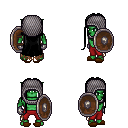
a pixel art fantasy rpg character, male body template, orc, green skin, brown tattered cape, red pants, black extra-long hairstyle, chain hood, metal gloves, brown slippers, shield, four views (front, back, left, right), 2x2 character sprite sheet, small pixel art, hard edges, no anti-aliasing